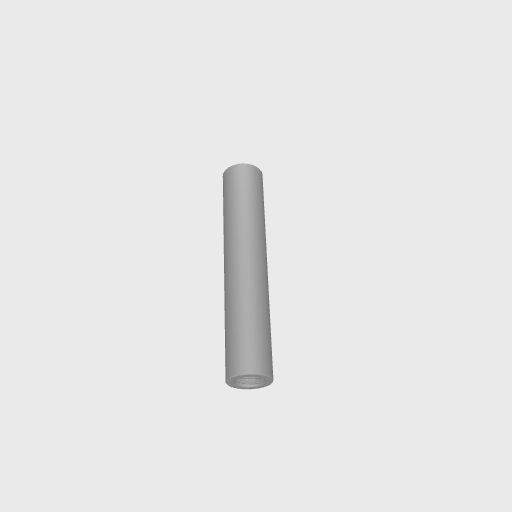
Part: Standoff6OD32